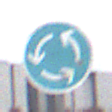
Verkehrszeichen: Kreisverkehr
Umgebung: Outdoor, Suburban
Tageszeit: Midday
Wetter: Overcast
Licht: Natural
Jahreszeit: NotSpecified
Kontrast: LowContrast